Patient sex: F
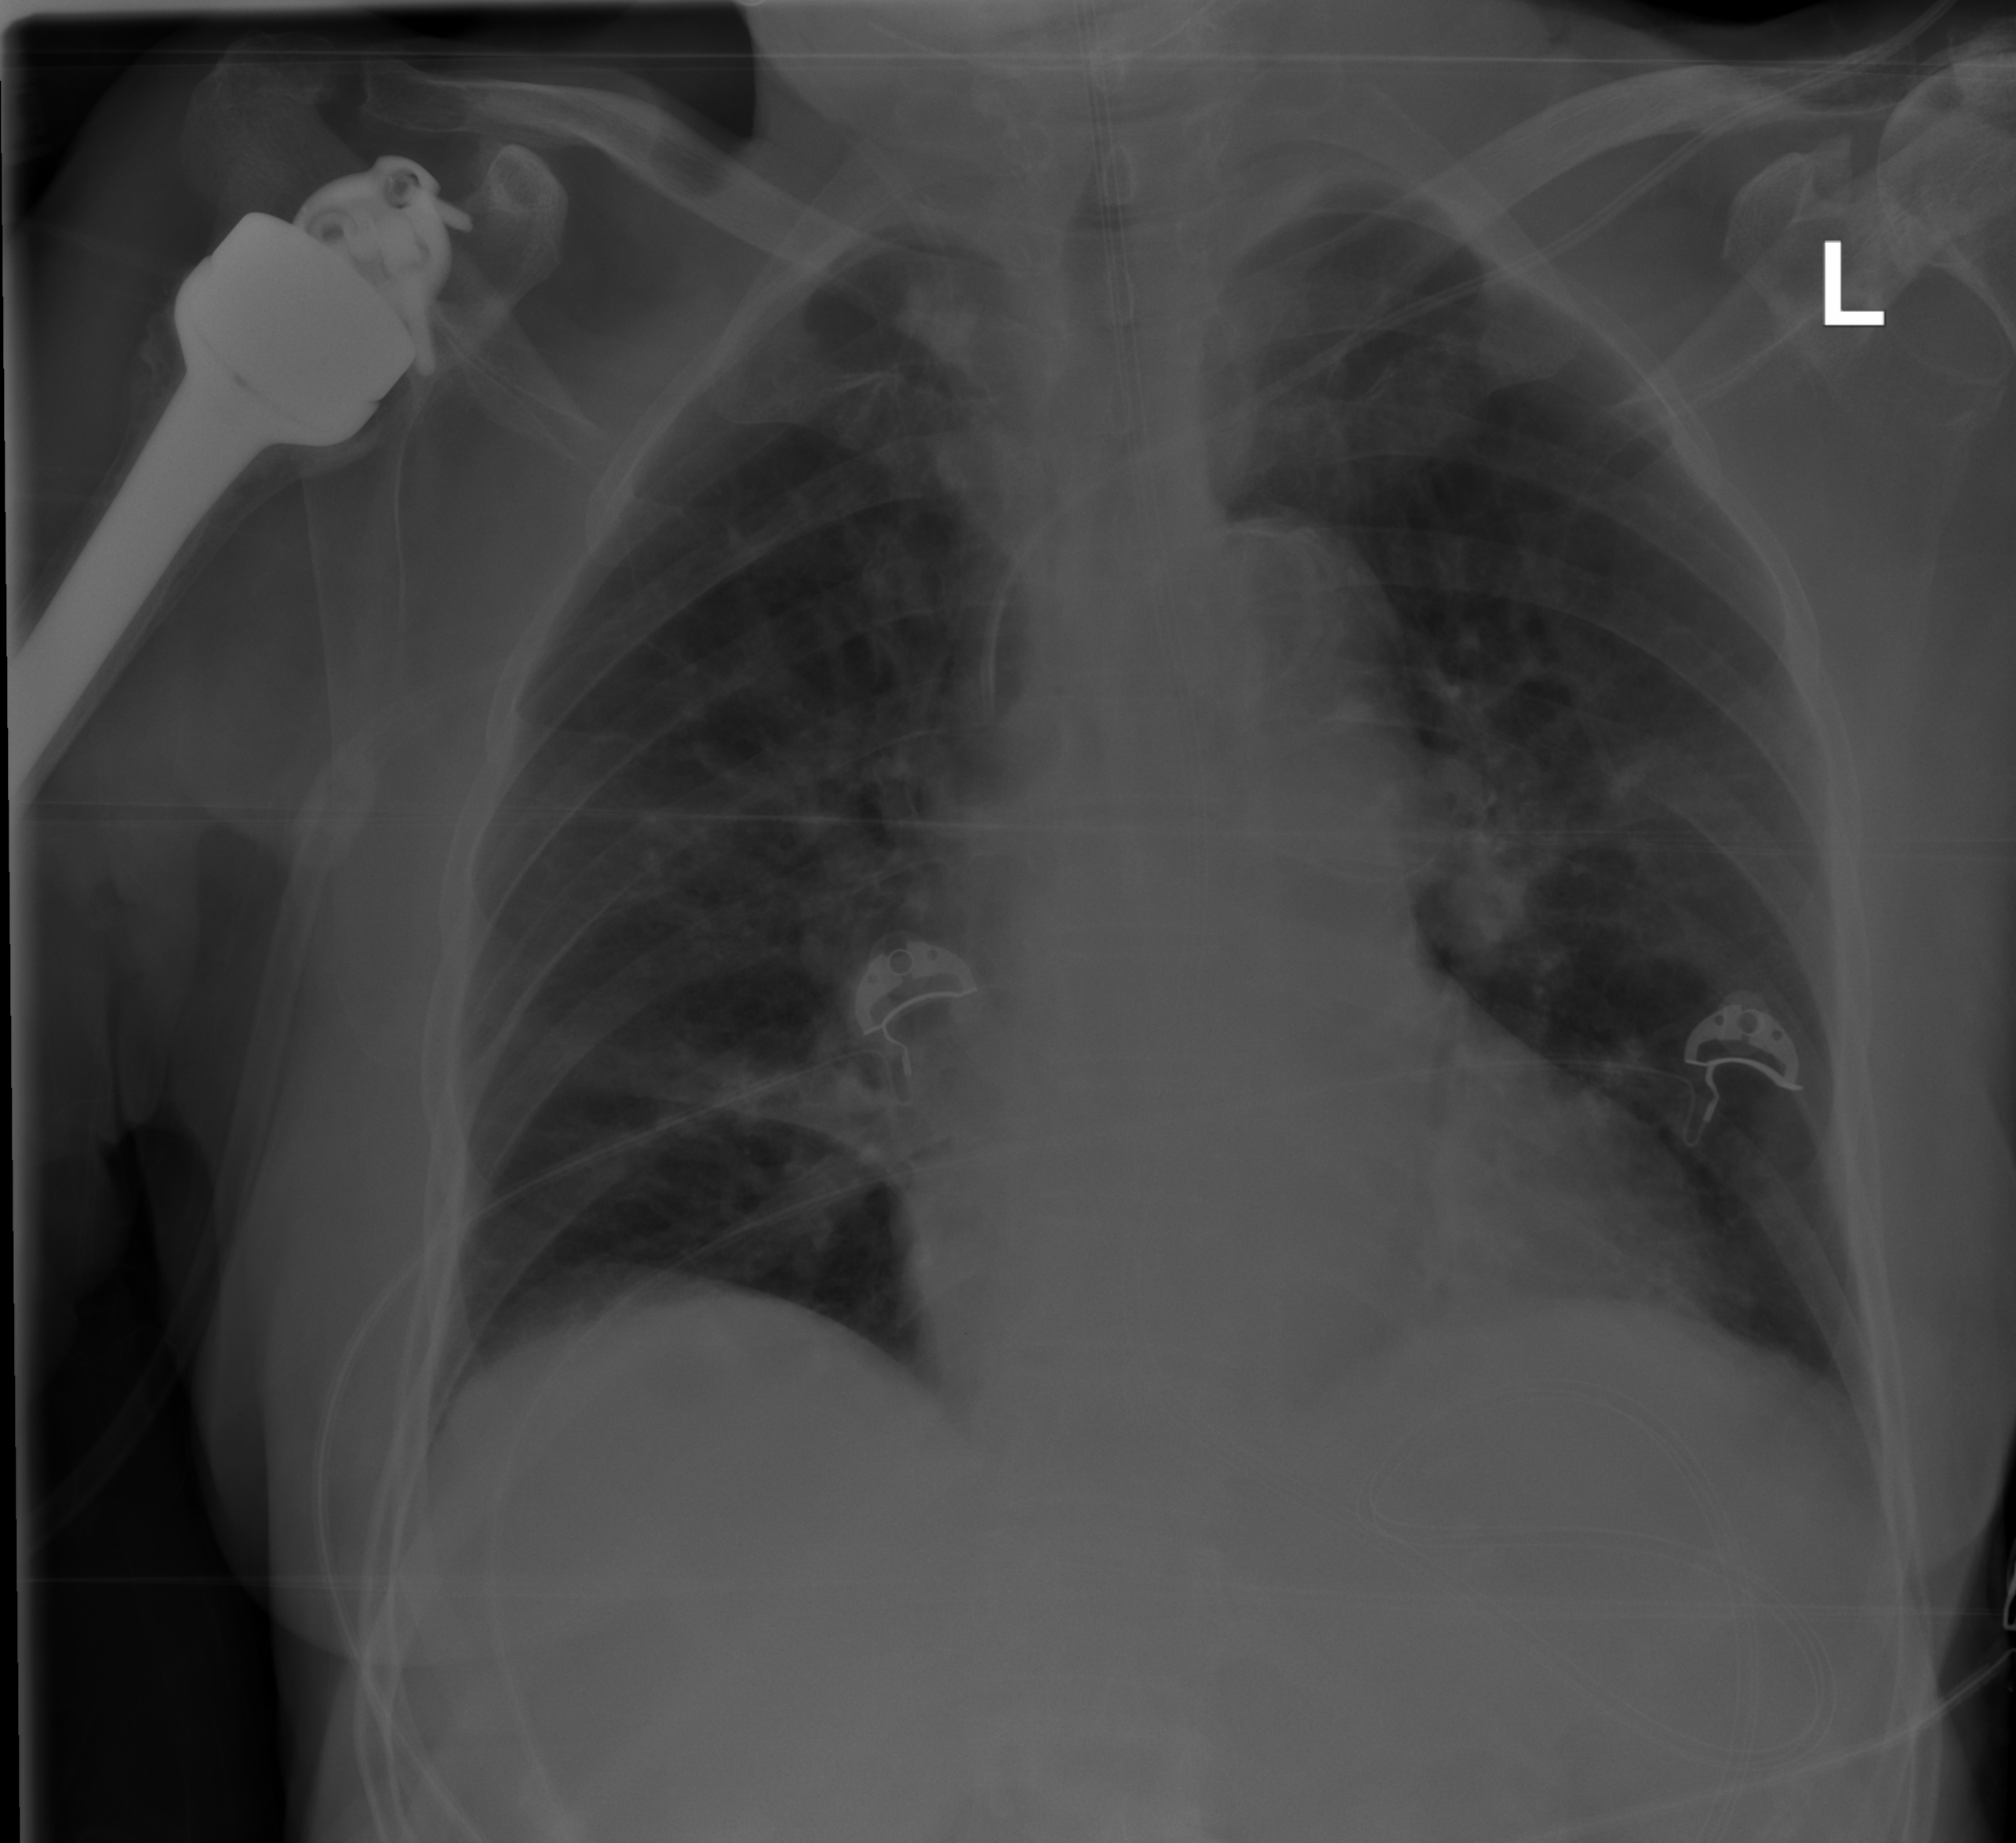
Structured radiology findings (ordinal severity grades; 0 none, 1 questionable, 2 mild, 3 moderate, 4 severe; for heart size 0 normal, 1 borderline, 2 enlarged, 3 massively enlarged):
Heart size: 0
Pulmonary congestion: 0
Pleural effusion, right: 0
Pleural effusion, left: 0
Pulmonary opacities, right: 1
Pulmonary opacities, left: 0
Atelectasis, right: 2
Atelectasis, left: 0